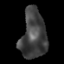
Tissue: lung
Cell type: Epithelial cells
Senescence score: 0.1662
Nuclear area (px): 1204
Mean DAPI intensity: 67.177